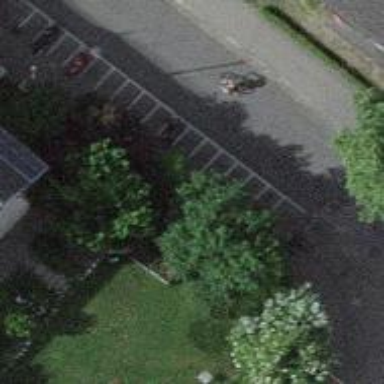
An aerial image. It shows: Motorcycle parking area.